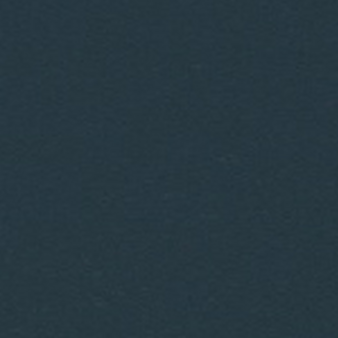
Label: other